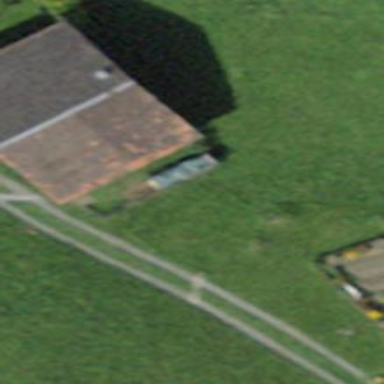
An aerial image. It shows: Barn.